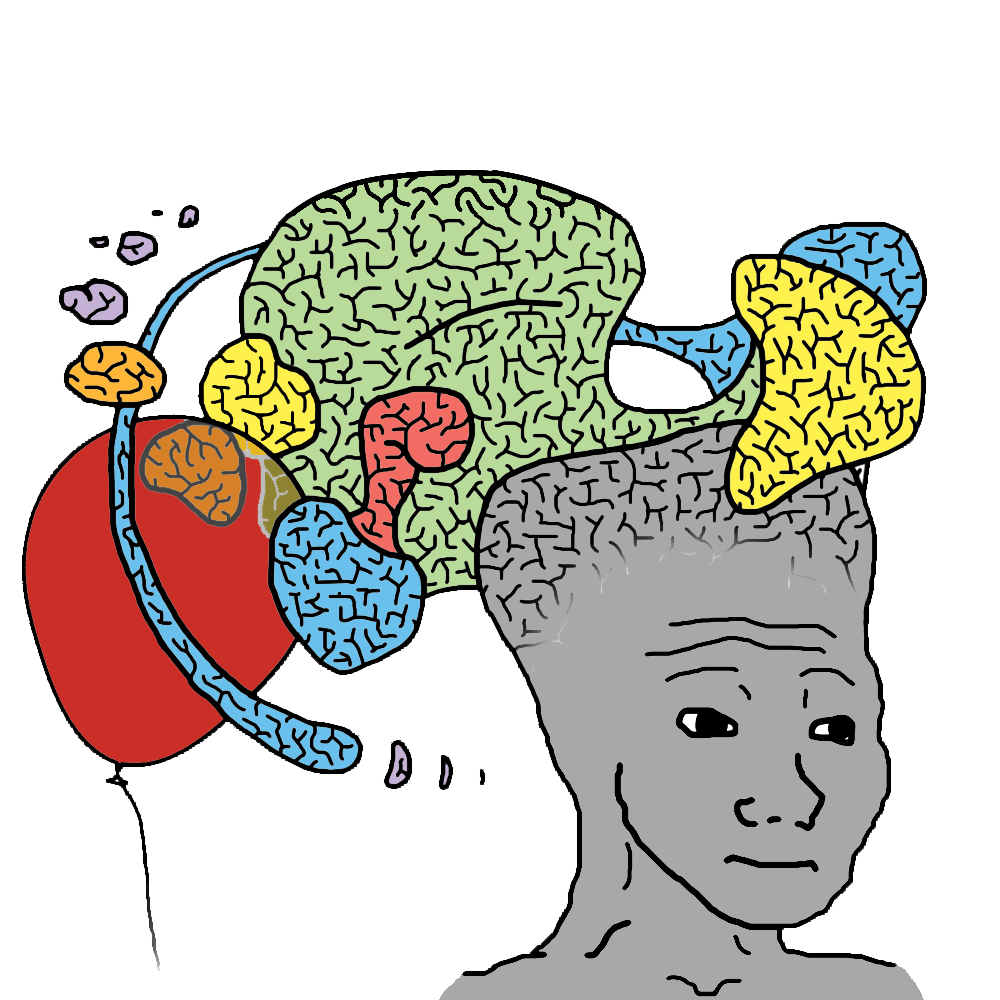
Label: 5_Brainiak